Question: I have a logout.php file that is a work around to simulate logging out of basic authentication by passing false credentials.
'''
<?php
session_start();
header('WWW-Authenticate: Basic realm="File Upload"');
$(function() { $("WWW-Authenticate").submit(); });
header('Location: http://www.homepage.com')
session_write_close();
?>
'''
This does not work, but is what i have so far. My link takes me to this code and I want it to call the basic auth dialoge like this:

After this appears I simply want something to automatically hit enter to simulate the clicking of the OK button and then I want to redirect back to my homepage.
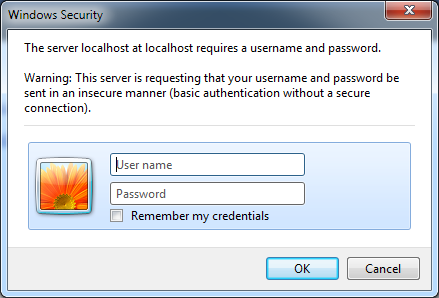
Answer: You won't be able to make this popup to be modified by Javascript or JQuery. You have this popup because you are writing with PHP to the agent to ask for credential. Once filled up by the user, the data is sent back to the server (PHP). Javascript/JQuery doesn't have anything to do with this.